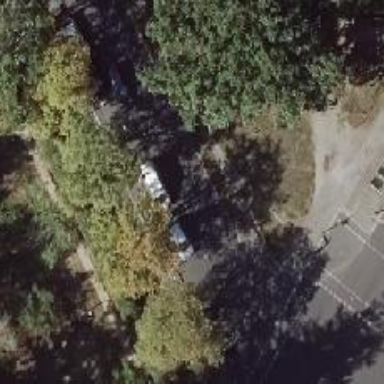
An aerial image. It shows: Road with traffic signals for signaling.